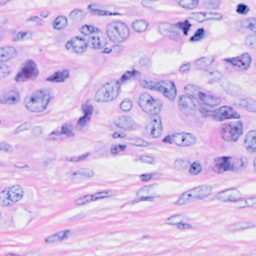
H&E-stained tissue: Breast